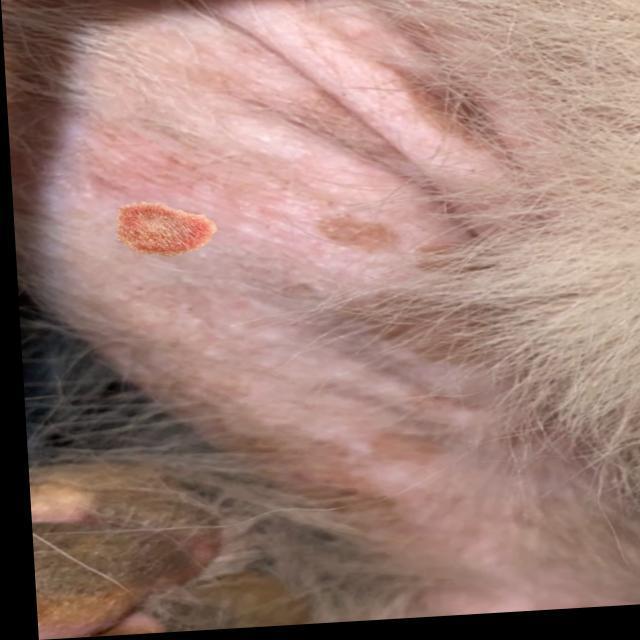
Canine ringworm (Dermatophytosis) — fungal infection caused by Microsporum or Trichophyton. Presents with circular alopecia, scaling, crusting, and broken hairs.